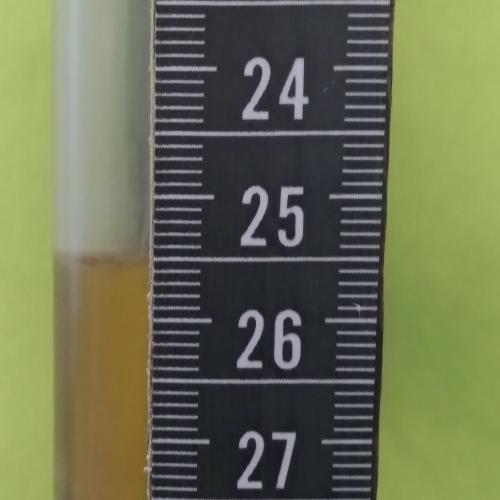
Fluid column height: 25.5 cm